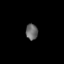
Tissue: lung
Cell type: Epithelial cells
Senescence score: 0.2264
Nuclear area (px): 185
Mean DAPI intensity: 105.611